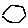
Label: hexagon